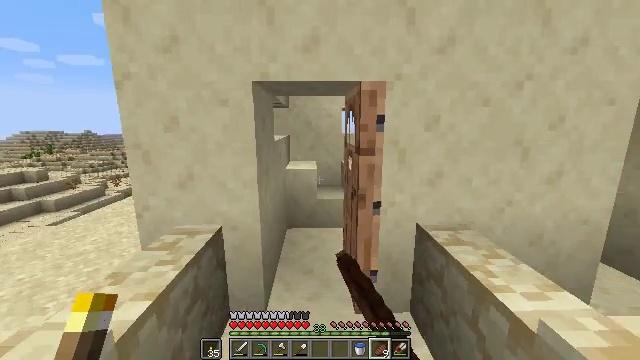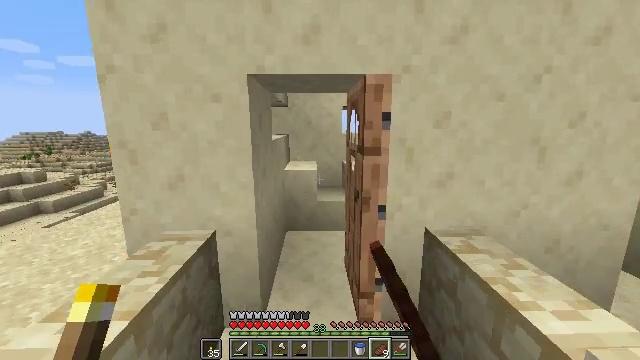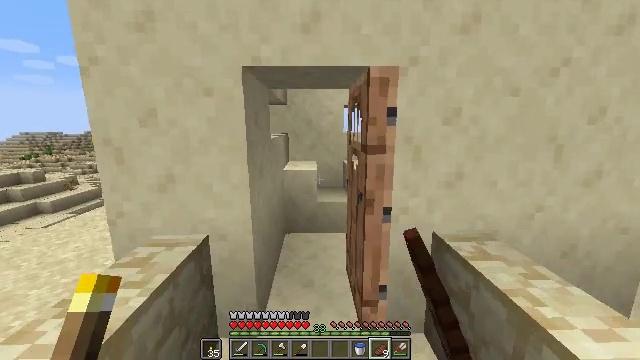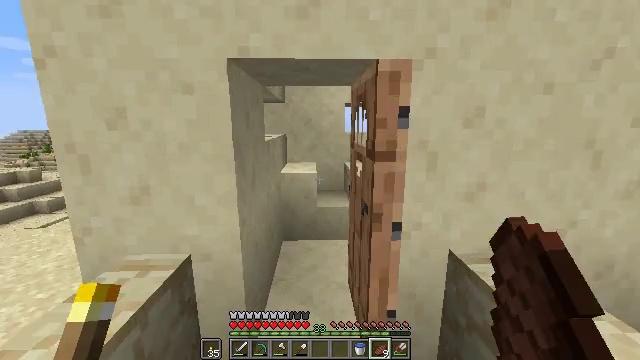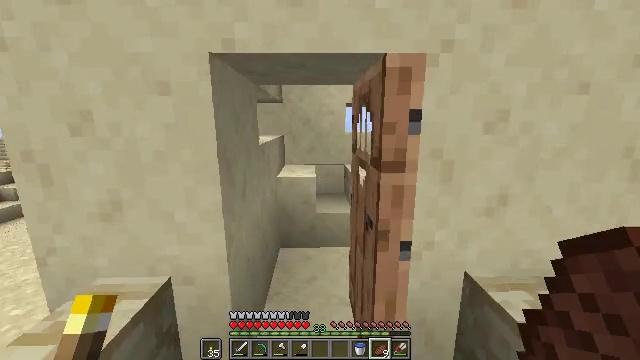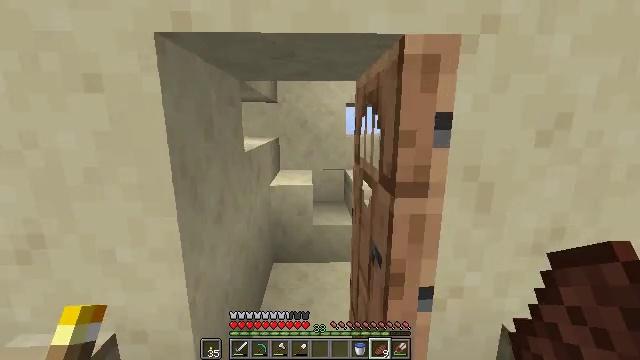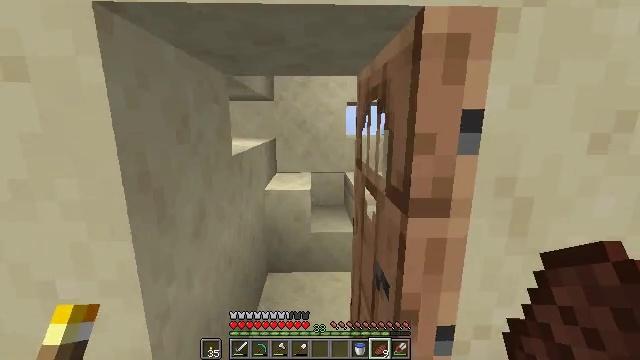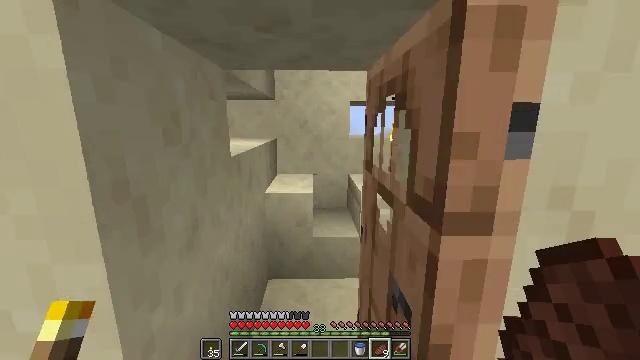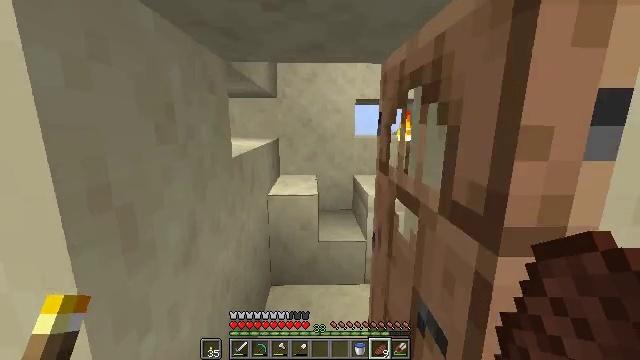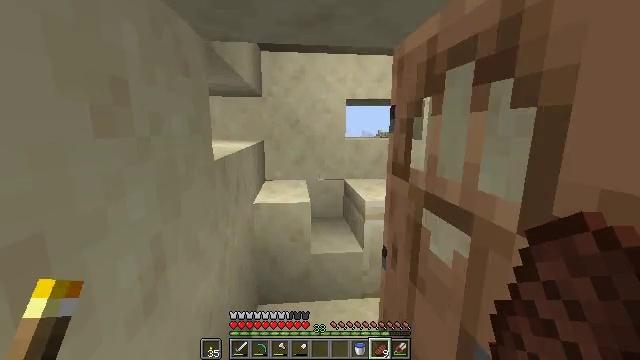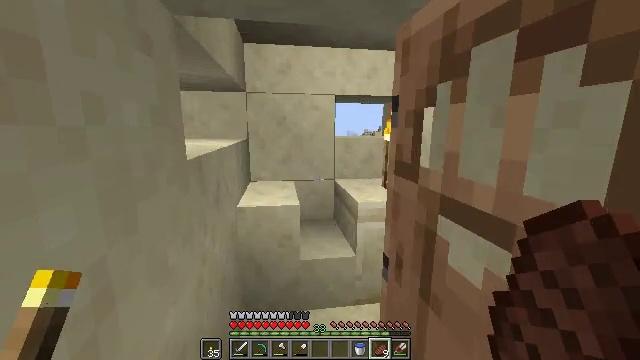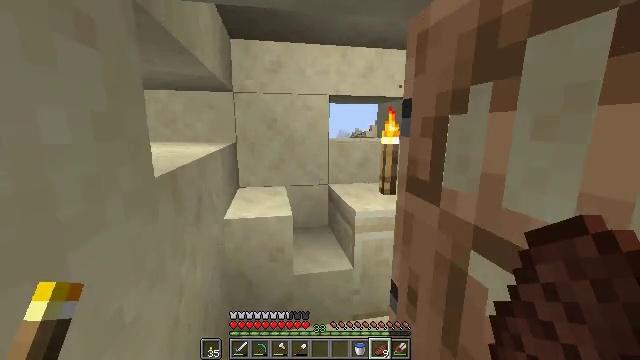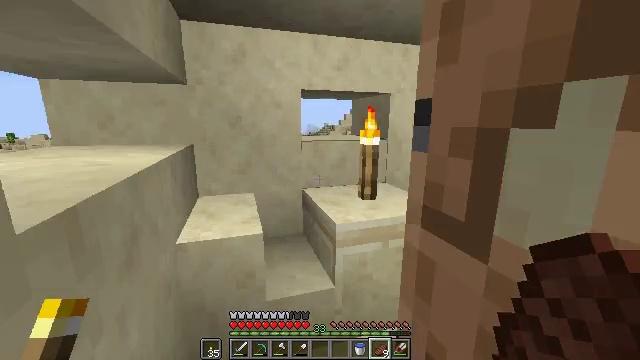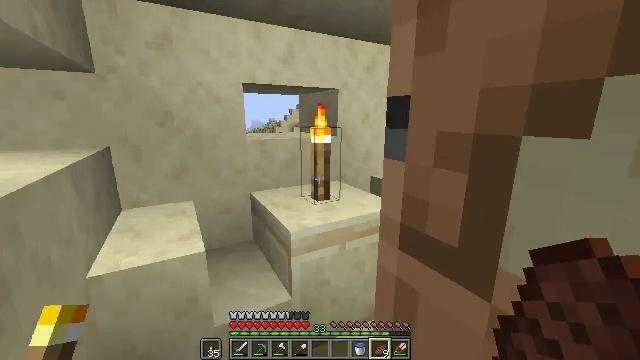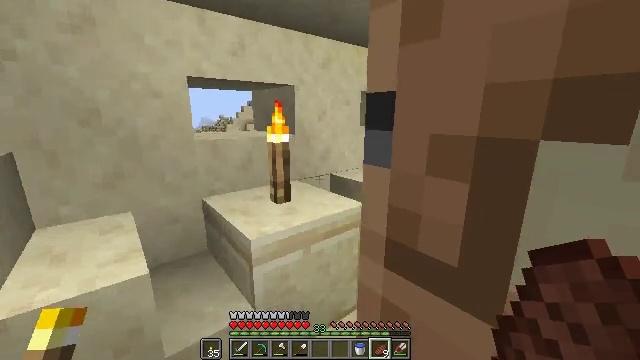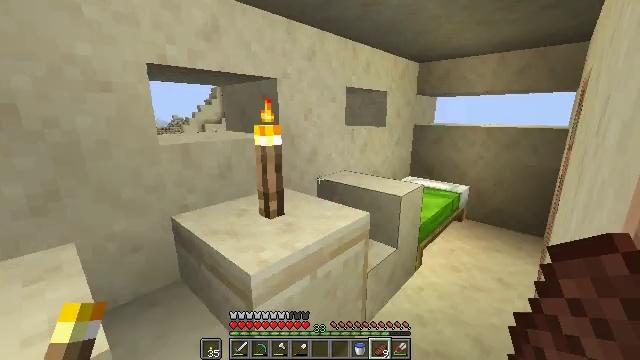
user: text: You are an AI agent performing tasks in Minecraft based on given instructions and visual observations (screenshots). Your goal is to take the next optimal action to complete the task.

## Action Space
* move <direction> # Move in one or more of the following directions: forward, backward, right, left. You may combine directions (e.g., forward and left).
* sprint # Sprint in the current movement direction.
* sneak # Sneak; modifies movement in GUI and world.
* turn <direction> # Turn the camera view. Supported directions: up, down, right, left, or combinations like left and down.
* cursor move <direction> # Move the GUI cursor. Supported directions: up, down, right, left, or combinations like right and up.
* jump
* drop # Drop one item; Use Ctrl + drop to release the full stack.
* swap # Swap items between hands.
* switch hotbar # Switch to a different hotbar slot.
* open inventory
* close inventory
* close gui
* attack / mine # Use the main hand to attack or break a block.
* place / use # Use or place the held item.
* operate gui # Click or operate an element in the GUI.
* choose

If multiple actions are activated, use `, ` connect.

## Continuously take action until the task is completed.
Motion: motion action
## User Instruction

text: Harvest hay blocks from the village.
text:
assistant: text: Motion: move forward
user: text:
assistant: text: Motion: move forward
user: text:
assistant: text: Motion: move forward
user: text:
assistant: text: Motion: move forward
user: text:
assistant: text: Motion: move forward
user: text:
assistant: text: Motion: move forward
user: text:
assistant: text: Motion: move forward and move left
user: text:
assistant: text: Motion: move forward and move left
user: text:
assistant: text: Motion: move forward, turn right
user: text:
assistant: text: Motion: move forward, turn right
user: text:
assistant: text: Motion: move forward, turn right
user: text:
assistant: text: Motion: move forward, turn right and down
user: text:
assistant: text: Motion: move forward, turn right
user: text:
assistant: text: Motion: move forward and move left, turn right
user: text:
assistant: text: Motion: move forward and move left, turn right
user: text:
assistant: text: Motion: move forward and move left, turn right
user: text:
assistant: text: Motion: move forward and move left, turn right
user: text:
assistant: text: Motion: move left, turn right
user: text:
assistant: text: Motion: turn right
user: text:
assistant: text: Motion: turn right
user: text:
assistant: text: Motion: no_op
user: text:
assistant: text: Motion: no_op
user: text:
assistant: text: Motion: no_op
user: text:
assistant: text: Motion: no_op
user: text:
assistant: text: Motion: move forward and move right
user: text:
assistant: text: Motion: move forward and move right
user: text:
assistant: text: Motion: move forward and move right, turn left
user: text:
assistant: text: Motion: move forward and move right, turn left
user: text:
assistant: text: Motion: move forward and move right
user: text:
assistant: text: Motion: move forward and move right